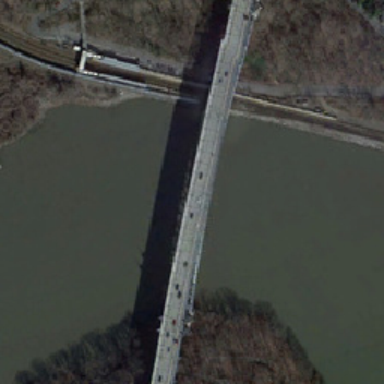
The long gray bridge slowed the car down and intersected the road vertically beside the grass .